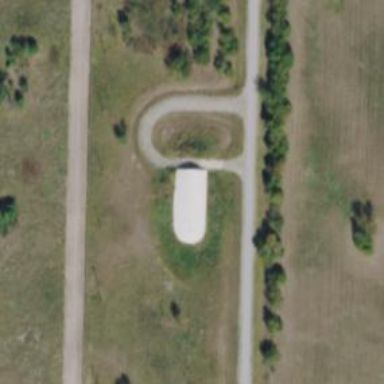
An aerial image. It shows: Military bunker.